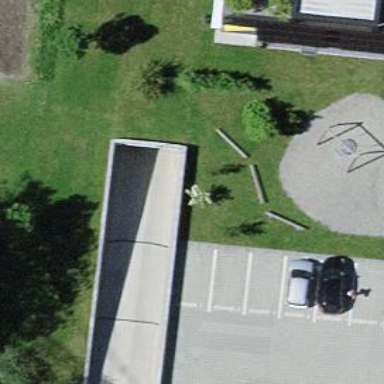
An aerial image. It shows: Retaining wall.